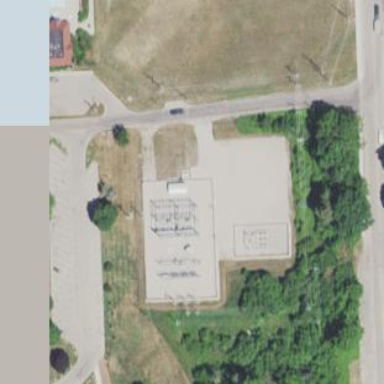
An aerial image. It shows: Power substation.